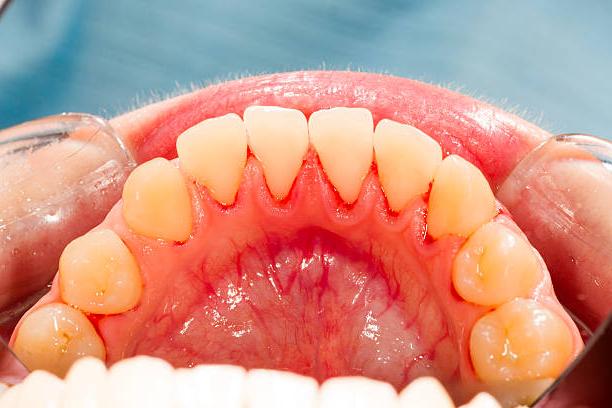
Condition: Gingivitis